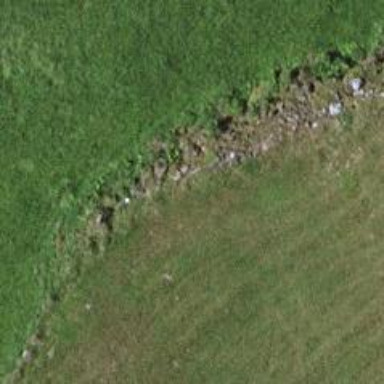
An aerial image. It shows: Dry stone wall barrier.